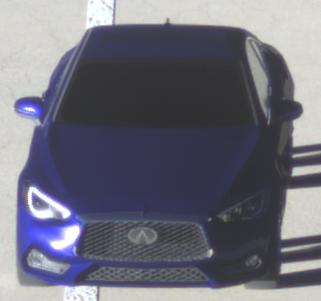
Make: Infiniti
Model: Q60 2.0t
Detailed model: Q60 (V37)
Model produced from: 2016/10
Model produced until: 2018/08
Doors: 2
Color: blue
Road condition: dry road
Daytime: sunrise or sunset
Contrast: high contrast